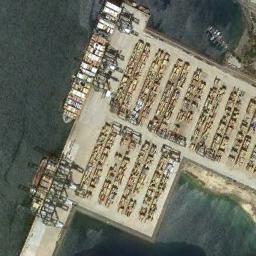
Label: ship